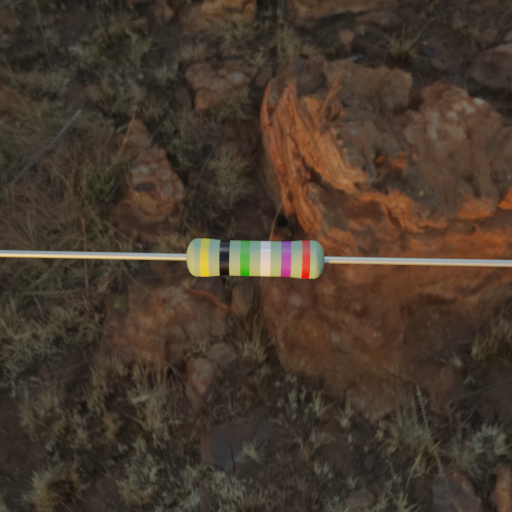
Resistor colour bands (in order): yellow, black, green, white, violet, red